Question: In a my website I need to customize check boxes with labels. What are the good libraries available to customize the appearance of check boxes
Example ibutton library

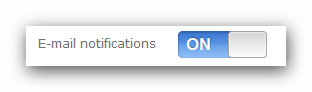
Answer: Or you can try this one too <URL>